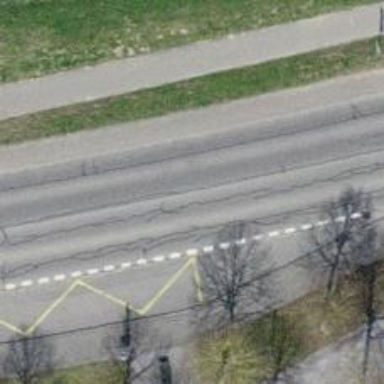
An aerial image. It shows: Bus stop with designated public transport stop position.